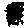
Label: hexagon